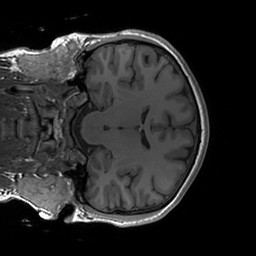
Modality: T1w
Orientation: coronal